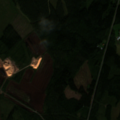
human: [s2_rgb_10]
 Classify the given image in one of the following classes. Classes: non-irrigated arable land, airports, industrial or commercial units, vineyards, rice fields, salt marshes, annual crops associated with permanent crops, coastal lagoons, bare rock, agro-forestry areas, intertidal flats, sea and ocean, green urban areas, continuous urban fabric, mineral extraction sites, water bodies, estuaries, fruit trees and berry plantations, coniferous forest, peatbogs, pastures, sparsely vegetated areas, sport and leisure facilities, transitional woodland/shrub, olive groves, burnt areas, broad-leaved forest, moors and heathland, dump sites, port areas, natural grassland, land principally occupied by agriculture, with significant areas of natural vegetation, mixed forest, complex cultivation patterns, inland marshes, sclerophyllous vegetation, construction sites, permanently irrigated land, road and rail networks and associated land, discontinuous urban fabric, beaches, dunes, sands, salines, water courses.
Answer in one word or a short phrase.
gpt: coniferous forest, mixed forest, transitional woodland/shrub, peatbogs